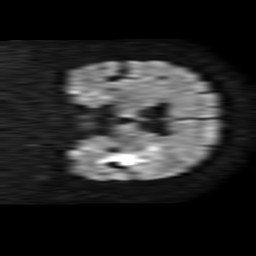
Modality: TRACE
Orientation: coronal
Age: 59
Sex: female
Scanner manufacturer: philips
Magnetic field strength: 1.5 T
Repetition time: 3.403 s
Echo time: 0.06899 s